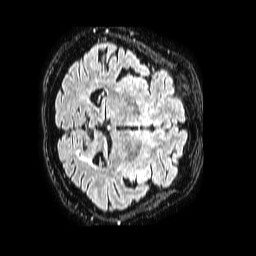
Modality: FLAIR
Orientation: axial
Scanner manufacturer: philips
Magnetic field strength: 1.5 T
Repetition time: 4.8 s
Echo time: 0.3 s